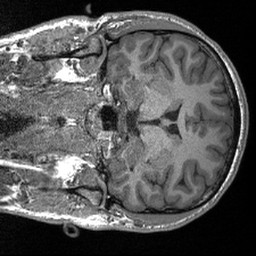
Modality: T1w
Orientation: coronal
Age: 20
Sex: male